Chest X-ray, AP view. Patient: 52 years old, sex F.
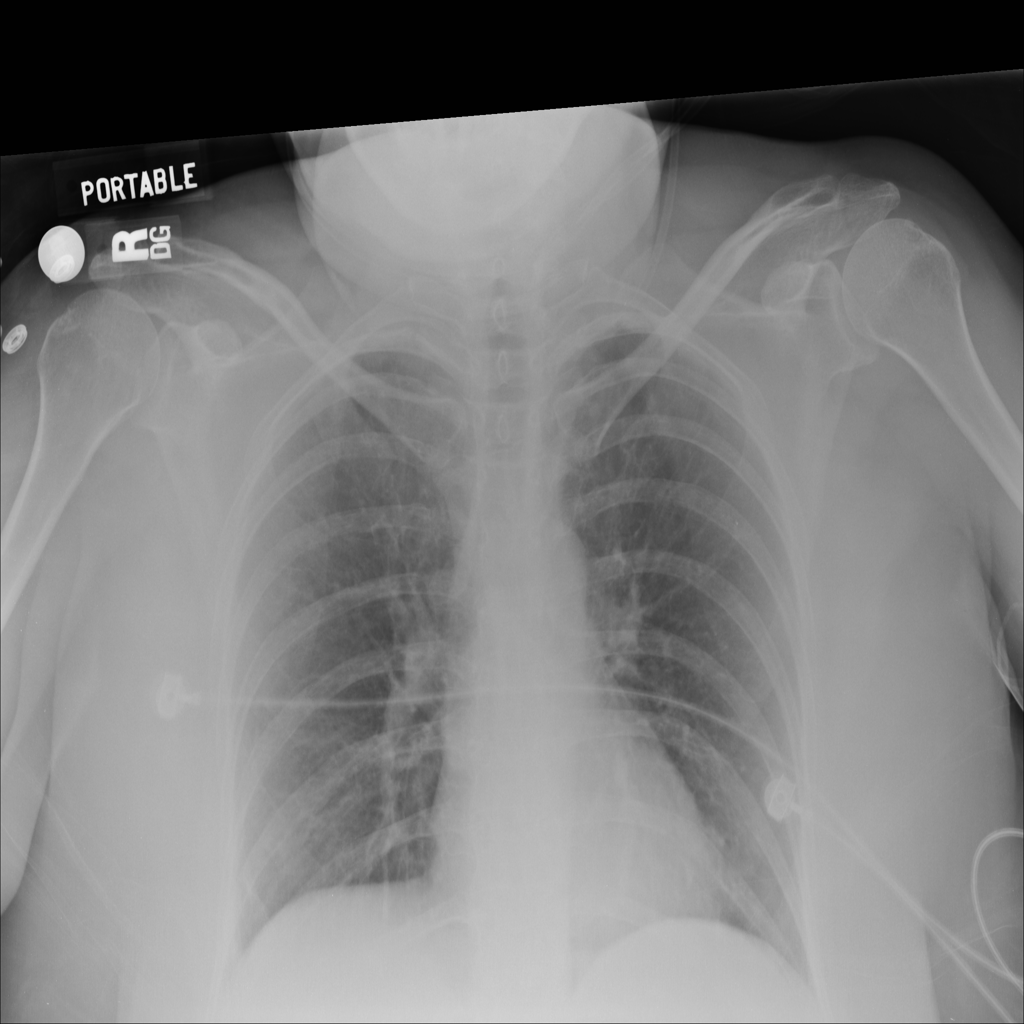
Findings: No Finding